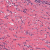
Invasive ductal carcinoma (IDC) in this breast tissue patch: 1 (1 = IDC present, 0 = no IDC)